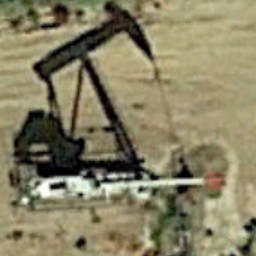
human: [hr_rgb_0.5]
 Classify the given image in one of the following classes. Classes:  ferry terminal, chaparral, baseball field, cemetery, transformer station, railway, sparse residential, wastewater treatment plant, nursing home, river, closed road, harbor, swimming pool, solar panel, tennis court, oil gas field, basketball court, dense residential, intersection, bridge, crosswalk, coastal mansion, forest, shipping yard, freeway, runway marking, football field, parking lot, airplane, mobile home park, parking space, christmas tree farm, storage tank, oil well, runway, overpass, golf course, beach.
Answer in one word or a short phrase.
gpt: oil well